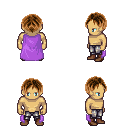
a pixel art fantasy rpg character, male body template, human, tanned skin, lavender cape, metal pants, brown parted hairstyle, brown shoes, four views (front, back, left, right), 2x2 character sprite sheet, small pixel art, hard edges, no anti-aliasing